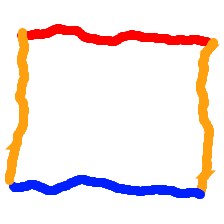
Shape: rectangle